Field crop: maize
Growth stage: 2
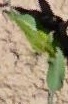
Species: maize